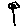
Label: flower